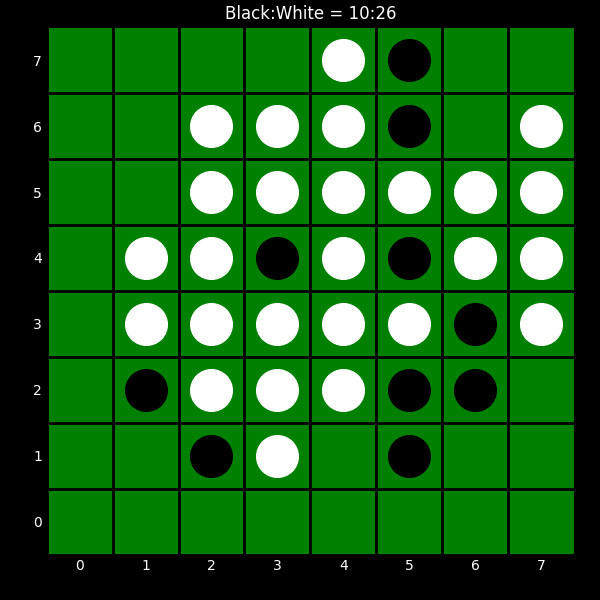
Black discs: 10
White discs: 26